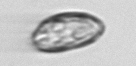
Label: Katodinium_or_Torodinium